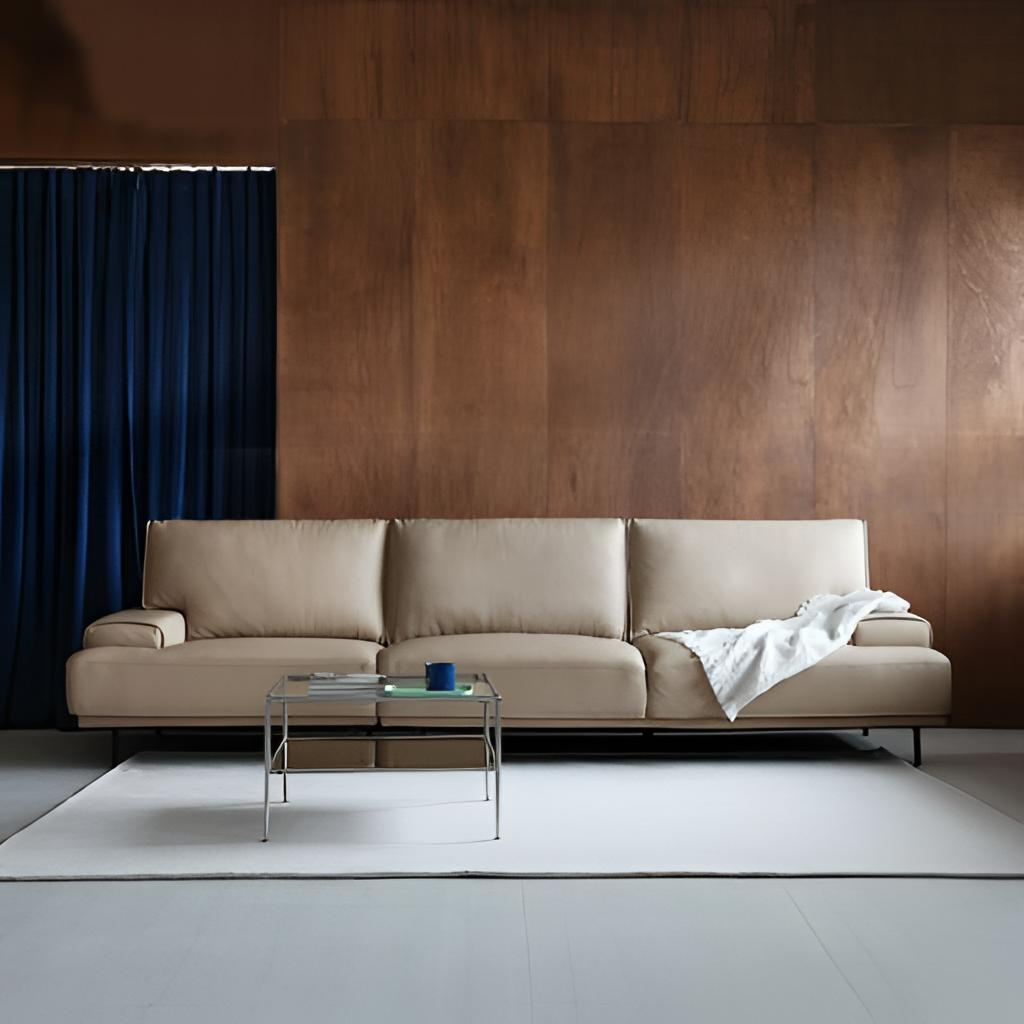
beige leather sofa, living room, wood wallpaper, with paneled pattern, modern, wood flooring, with plank pattern